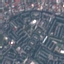
Label: Residential